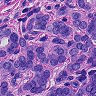
Metastatic tissue present: yes